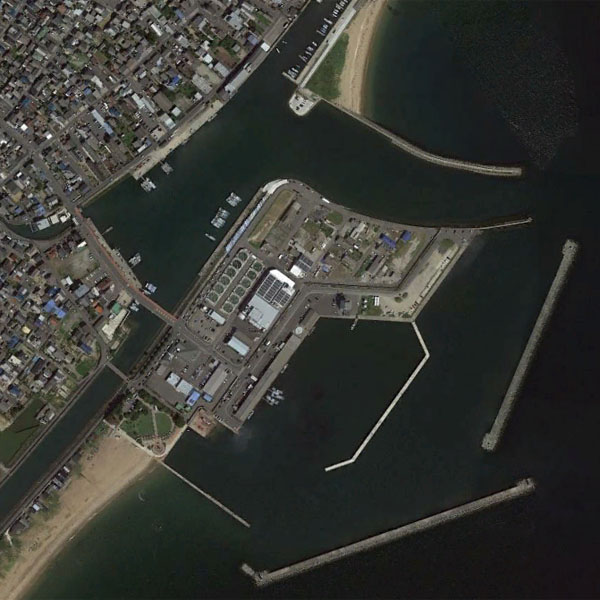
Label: Port